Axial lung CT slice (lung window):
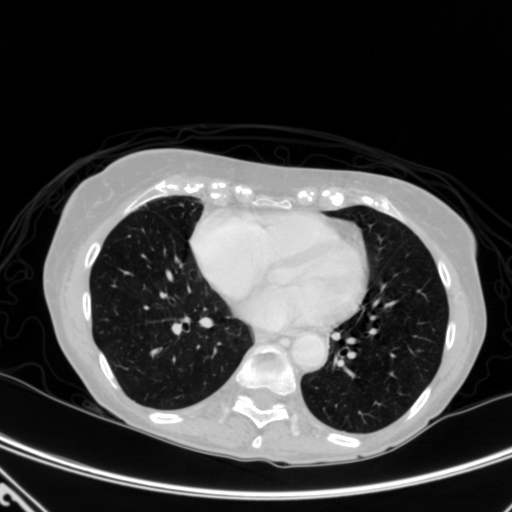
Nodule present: no